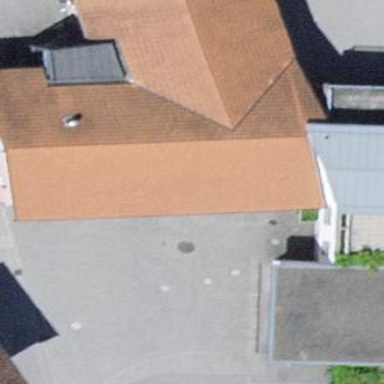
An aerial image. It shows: Office building.